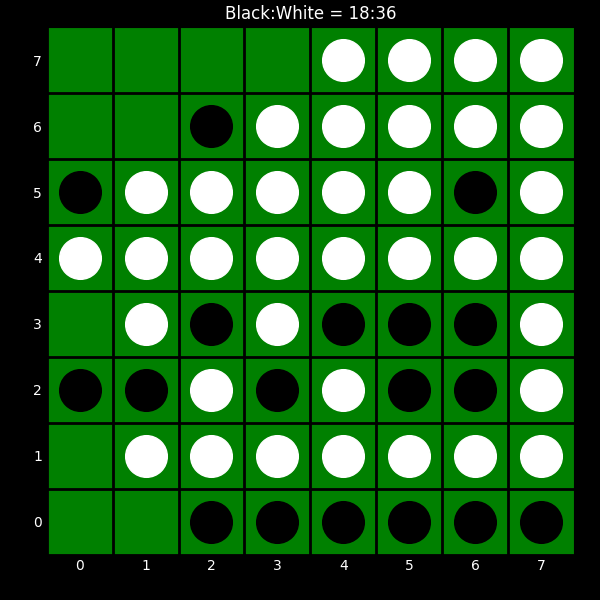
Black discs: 18
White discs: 36